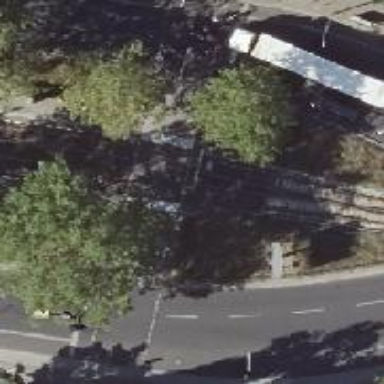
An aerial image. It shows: Tram crossing with traffic signals.